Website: crate-barrel
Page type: billing-address
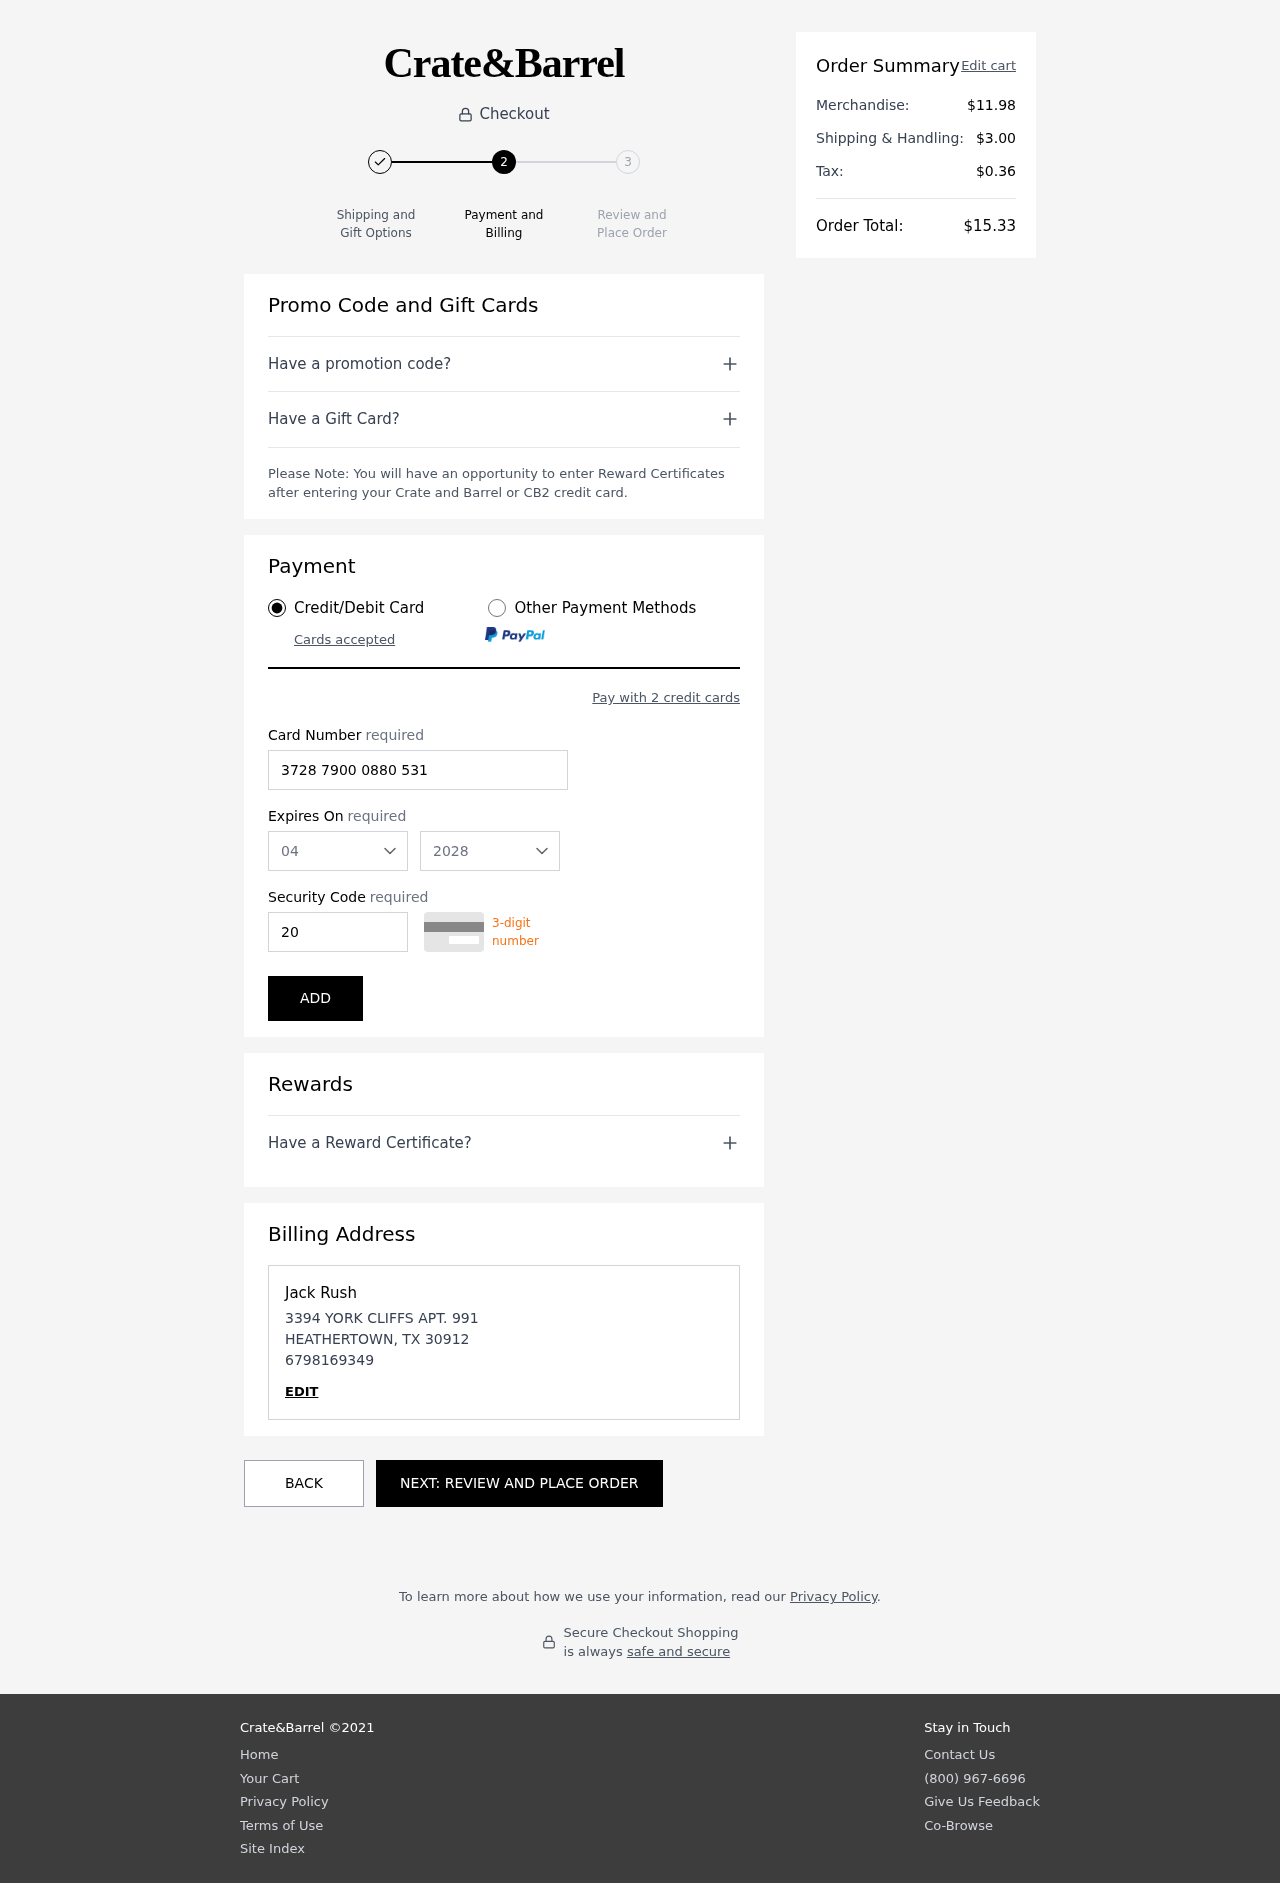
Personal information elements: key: PII_CARD_CVV
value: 2017
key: PII_CARD_EXPIRY_MONTH
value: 04
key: PII_CARD_EXPIRY_YEAR
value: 28
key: PII_CARD_NUMBER
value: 3728 7900 0880 531
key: PII_CITY
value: HEATHERTOWN
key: PII_FULLNAME
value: Jack Rush
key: PII_PHONE
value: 6798169349
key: PII_POSTCODE
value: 30912
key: PII_STATE_ABBR
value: TX
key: PII_STREET
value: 3394 YORK CLIFFS APT. 991
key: PII_FIRSTNAME
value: Jack
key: PII_LASTNAME
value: Rush
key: PII_PHONE_LINE
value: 9349
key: PII_PHONE_SUFFIX
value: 9349
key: PII_POSTCODE_FULL
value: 30912
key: PII_PHONE2
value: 6798169349
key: PII_PHONE3
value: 6798169349
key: PII_FULLNAME2
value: Jack Rush
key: PII_FULLNAME3
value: Jack Rush
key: PII_FIRSTNAME2
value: Jack
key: PII_FIRSTNAME3
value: Jack
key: PII_LASTNAME2
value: Rush
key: PII_LASTNAME3
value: Rush
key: PII_FIRSTNAME_DERIVED
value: Jack
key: PII_LASTNAME_DERIVED
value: Rush
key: PII_PHONE_NUMERIC
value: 6798169349
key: PII_PHONE_LINE_NUMERIC
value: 9349
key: PII_PHONE_SUFFIX_NUMERIC
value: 9349
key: PII_POSTCODE_NUMERIC
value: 30912
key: PII_PHONE2_NUMERIC
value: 6798169349
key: PII_PHONE3_NUMERIC
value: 6798169349
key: PII_FULLNAME_DERIVED
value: Jack Rush
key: PII_NAME_FULL_DERIVED
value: Jack Rush
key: PII_PHONE_DIGITS
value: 6798169349
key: PII_PHONE_LAST4
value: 9349
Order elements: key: ORDER_SUBTOTAL
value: $11.98
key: ORDER_SHIPPING_COST
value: $3.00
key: ORDER_TAX
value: $0.36
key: ORDER_TOTAL
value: $15.33